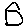
Label: house